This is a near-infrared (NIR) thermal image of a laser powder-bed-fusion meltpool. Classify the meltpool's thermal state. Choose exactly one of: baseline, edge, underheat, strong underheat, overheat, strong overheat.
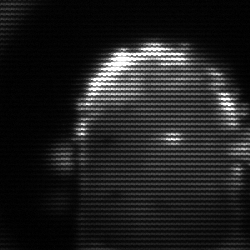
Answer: baseline